Question: How can I remove this mask?

I don't found any solution about it.
Please help me
Thanks!
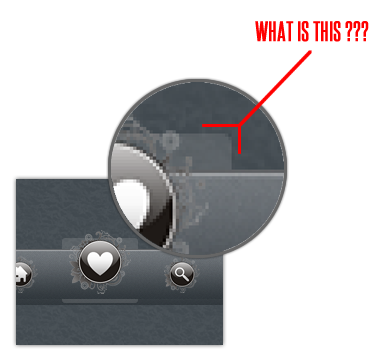
Answer: I found this solution:
'''
UIImage* emptyImage = [UIImage imageNamed:@"empty.png"];
[[UITabBar appearance] setSelectionIndicatorImage:emptyImage];
'''
selectionIndicatorImage is now empty!
Looks good!
Thanks for all.